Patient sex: M
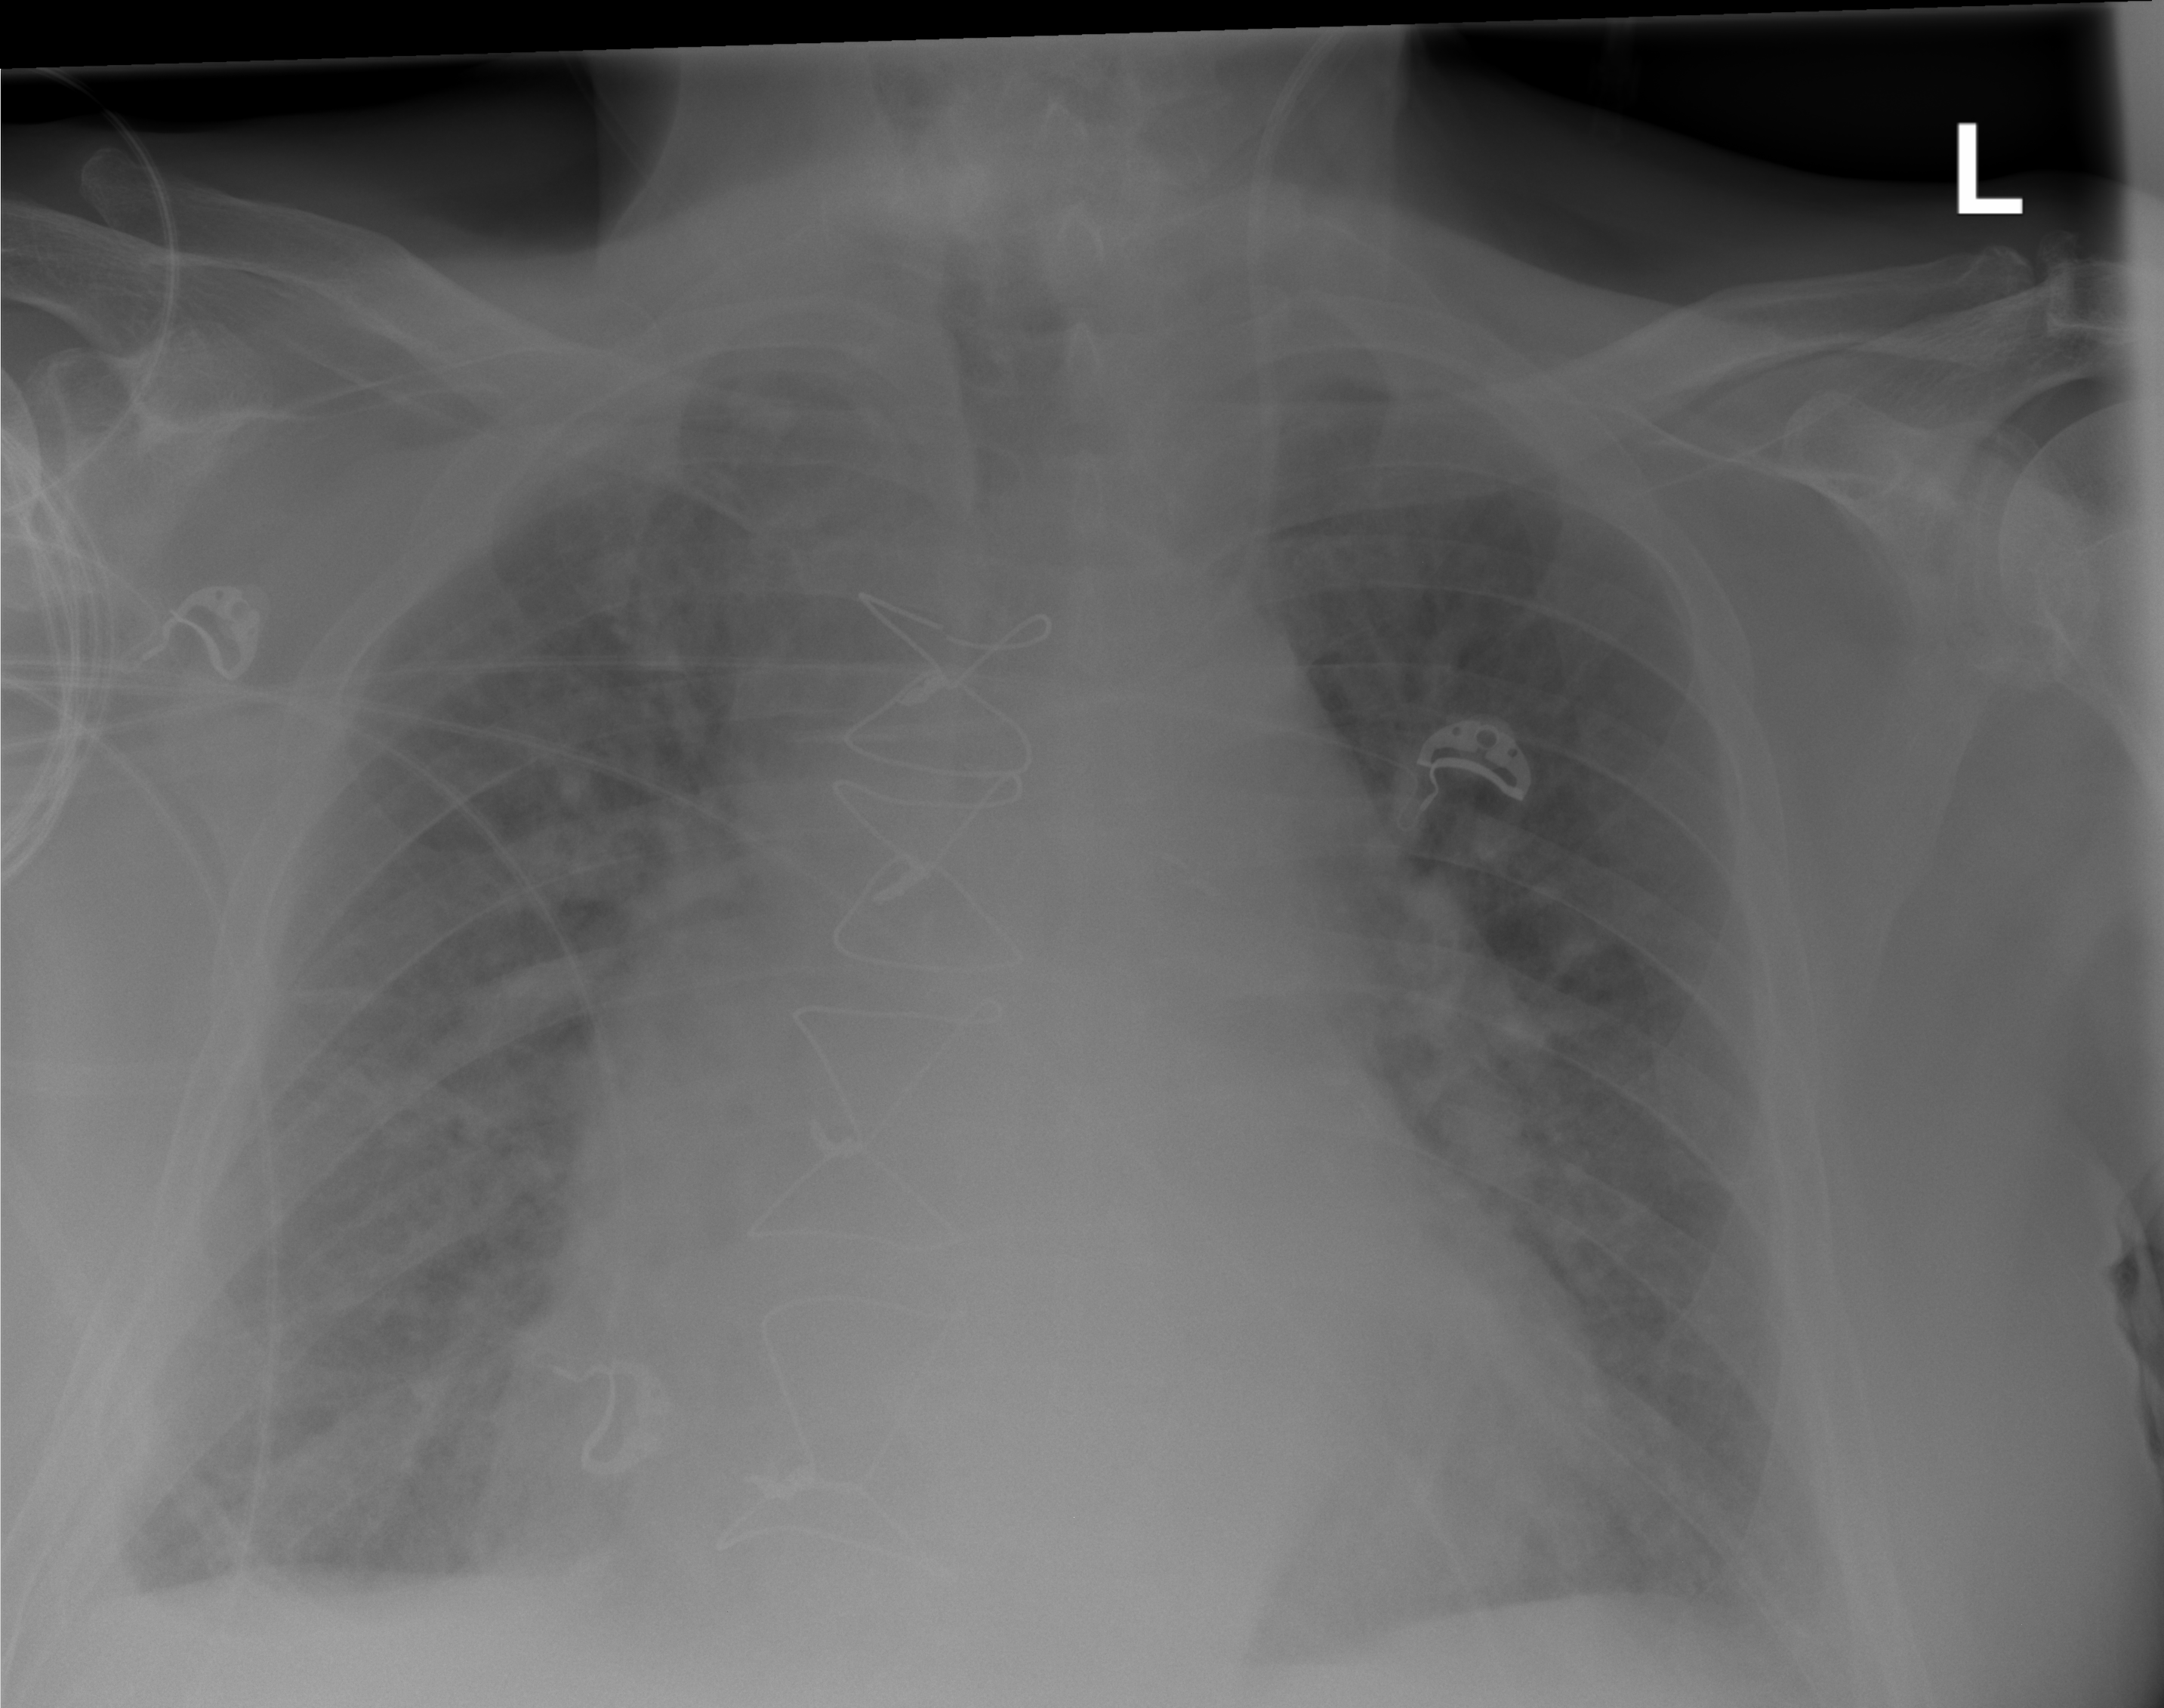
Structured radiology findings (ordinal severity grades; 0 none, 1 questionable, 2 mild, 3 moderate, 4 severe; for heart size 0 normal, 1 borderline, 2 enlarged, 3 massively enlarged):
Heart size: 2
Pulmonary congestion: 2
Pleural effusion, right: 1
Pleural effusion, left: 1
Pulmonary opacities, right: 2
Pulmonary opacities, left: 2
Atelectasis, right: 2
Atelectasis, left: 1